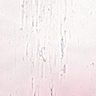
Metastatic tissue present: no